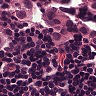
Metastatic tissue present: yes